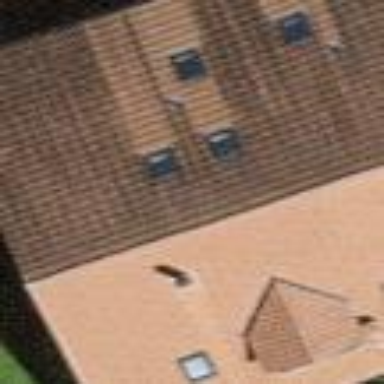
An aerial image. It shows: Residential building.